Aerial crown-view tile of a tropical tree (Barro Colorado Island, Panama), acquired 20250512:
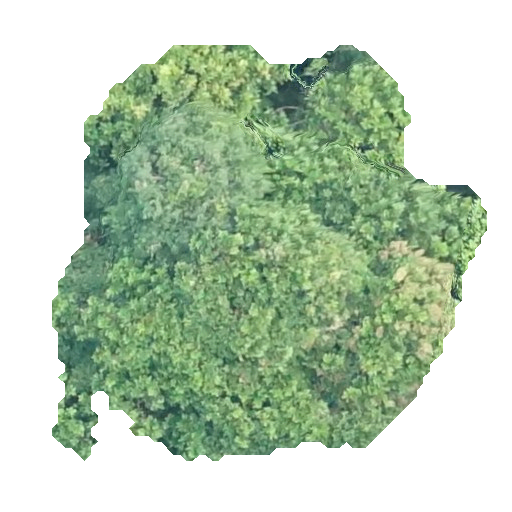
Species: Anacardium excelsum
GBIF accepted scientific name: Anacardium excelsum
Crown area: 199.178 m²